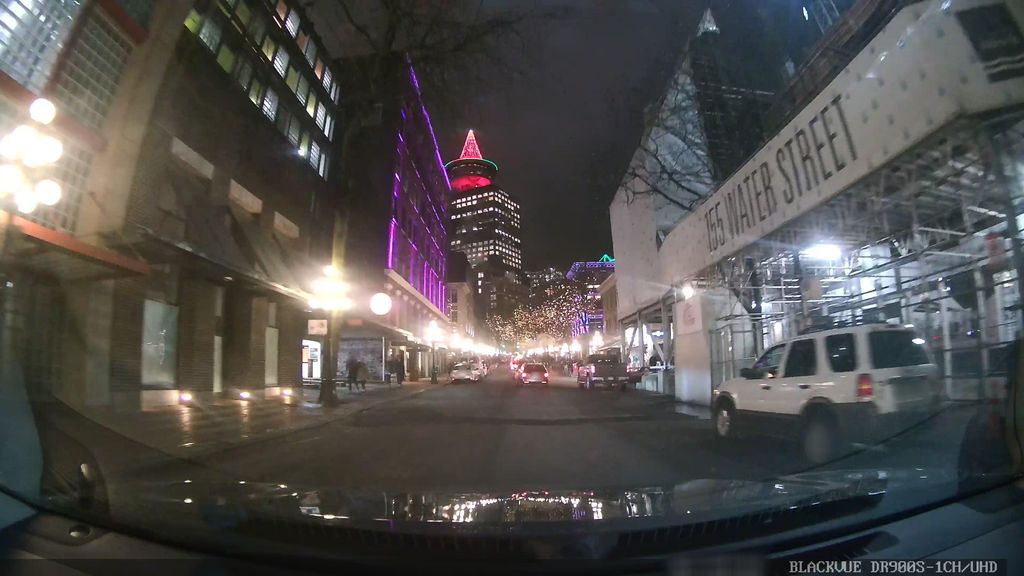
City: vancouver